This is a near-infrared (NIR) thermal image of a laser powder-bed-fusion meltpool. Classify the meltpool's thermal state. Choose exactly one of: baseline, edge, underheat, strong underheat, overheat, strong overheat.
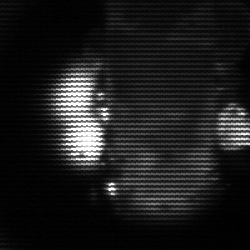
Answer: strong underheat